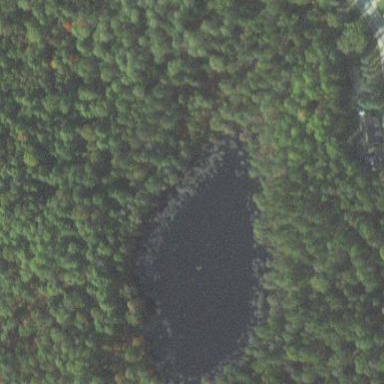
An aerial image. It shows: Pond surrounded by natural water.